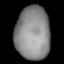
Tissue: lung
Cell type: Others
Senescence score: 0.2155
Nuclear area (px): 1799
Mean DAPI intensity: 138.379